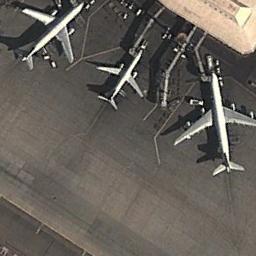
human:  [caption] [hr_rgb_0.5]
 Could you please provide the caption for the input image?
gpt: Three white airplanes are parked beside the terminal .

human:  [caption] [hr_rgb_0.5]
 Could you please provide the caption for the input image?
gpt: Three planes parked next to boarding bridges .

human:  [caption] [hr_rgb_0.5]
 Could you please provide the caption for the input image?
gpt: Three planes parked on the dark gray ground .

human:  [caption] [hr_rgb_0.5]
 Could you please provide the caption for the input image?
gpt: Several planes of different sizes are neatly parked beside buildings in the airport .

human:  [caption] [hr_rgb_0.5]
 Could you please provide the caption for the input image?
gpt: Three planes are on the ground next to the building .